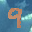
Label: 9